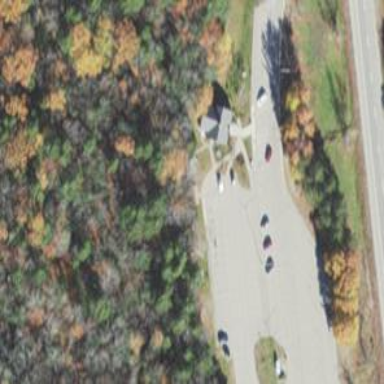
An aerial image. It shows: Rest area on the road.